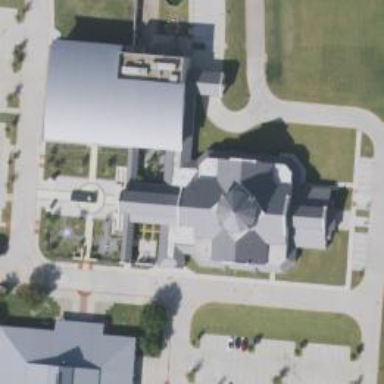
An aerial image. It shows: Beautiful church building.